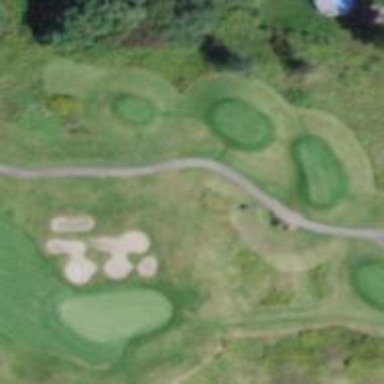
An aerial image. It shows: Area with grass used as rough in golf course.